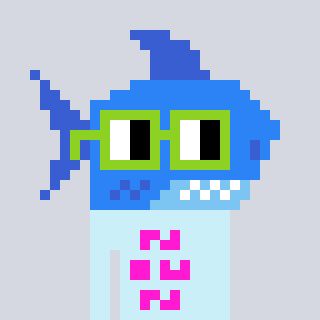
a pixel art character with square light green glasses, a shark-shaped head and a cold-colored body on a cool background